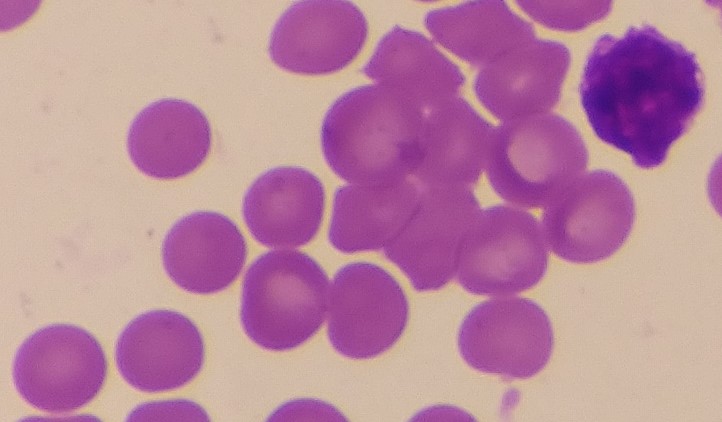
White blood cell type: Lymphocyte